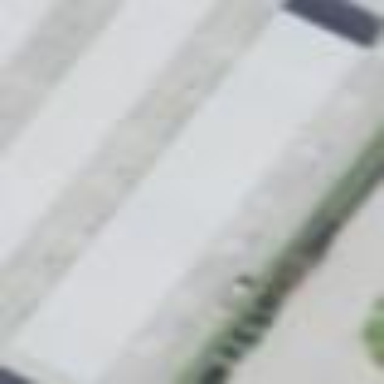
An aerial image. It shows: Warehouse building.